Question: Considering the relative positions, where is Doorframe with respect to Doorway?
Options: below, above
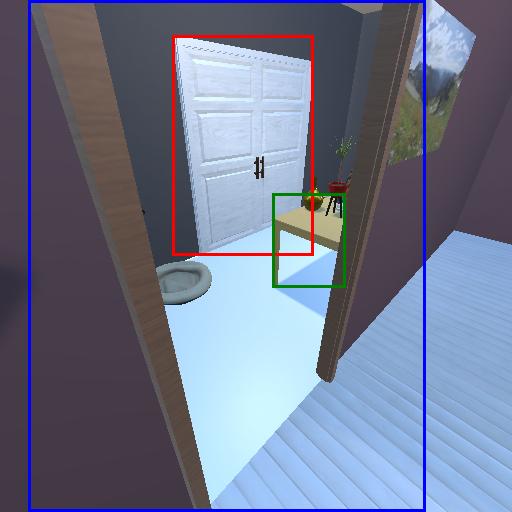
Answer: below